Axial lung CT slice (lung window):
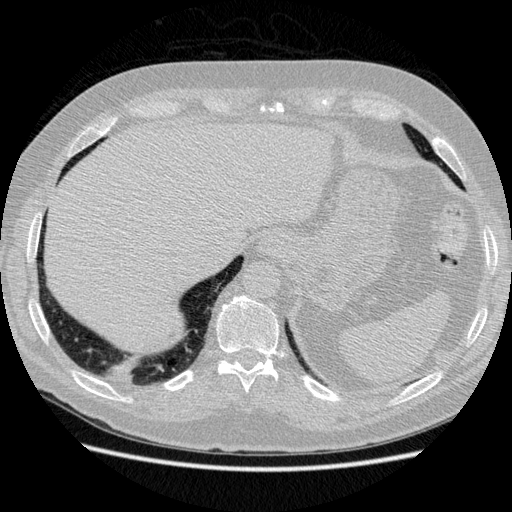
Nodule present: no